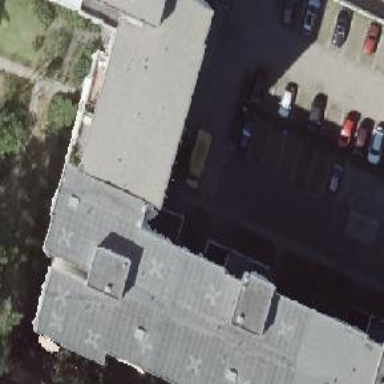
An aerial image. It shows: Flat-roofed apartment building.